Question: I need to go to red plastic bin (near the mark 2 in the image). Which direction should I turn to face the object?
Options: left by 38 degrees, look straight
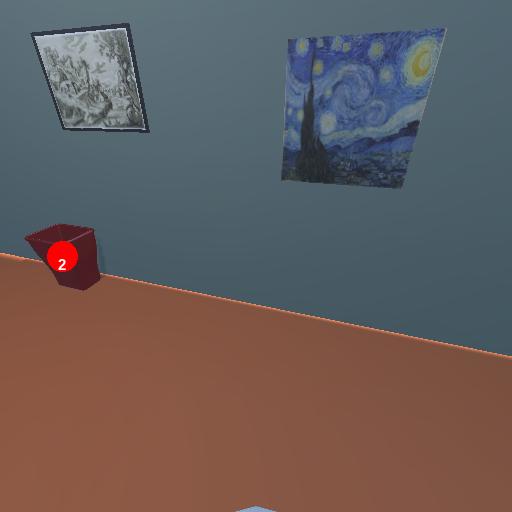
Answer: left by 38 degrees